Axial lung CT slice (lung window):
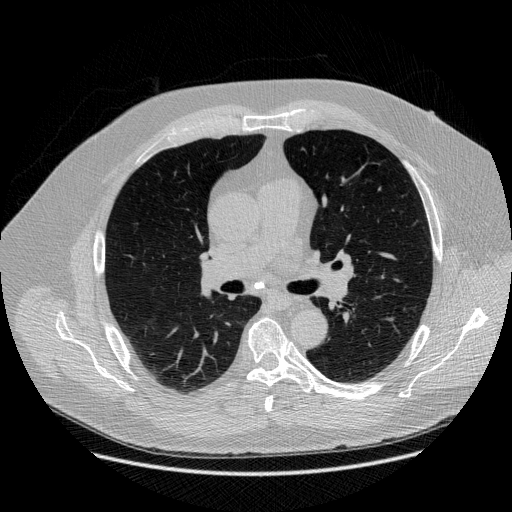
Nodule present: no